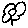
Label: flower